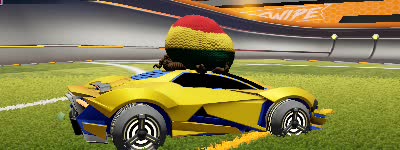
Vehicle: werewolf